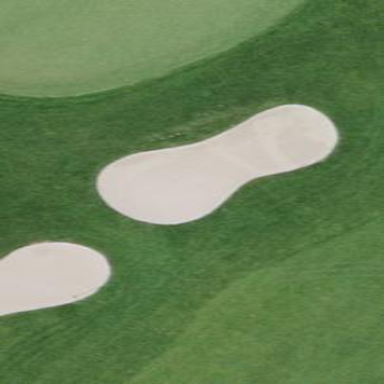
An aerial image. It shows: Golf bunker.